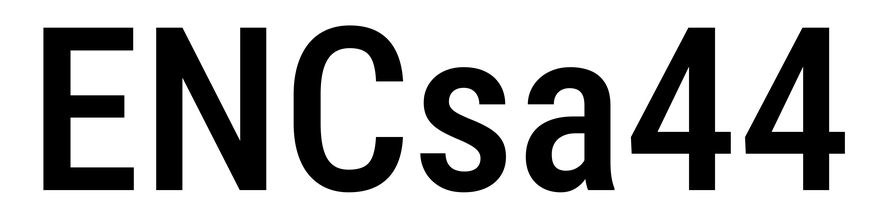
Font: Roboto_Condensed_Medium